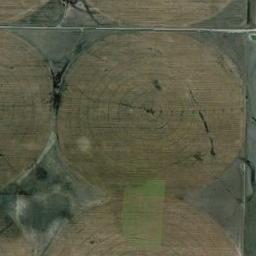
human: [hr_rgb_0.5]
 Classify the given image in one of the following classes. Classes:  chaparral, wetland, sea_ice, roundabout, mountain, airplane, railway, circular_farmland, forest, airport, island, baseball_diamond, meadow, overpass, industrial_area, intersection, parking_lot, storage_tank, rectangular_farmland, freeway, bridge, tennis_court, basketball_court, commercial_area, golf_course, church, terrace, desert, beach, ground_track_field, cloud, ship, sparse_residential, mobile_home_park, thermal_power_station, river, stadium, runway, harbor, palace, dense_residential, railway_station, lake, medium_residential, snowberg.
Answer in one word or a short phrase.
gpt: circular_farmland